Interaction volume radius: 5 \u00c5
Interaction volume height: 35 \u00c5
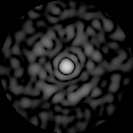
Disorder parameter: 0.83